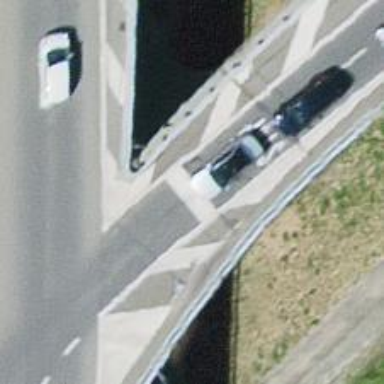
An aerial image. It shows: Road with traffic signals.